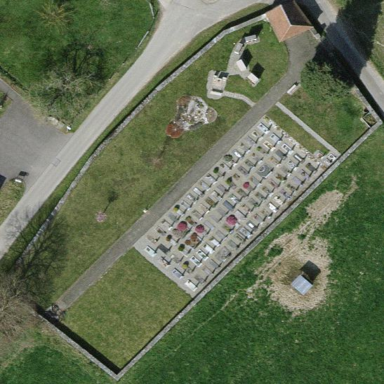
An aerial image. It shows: Cemetery.